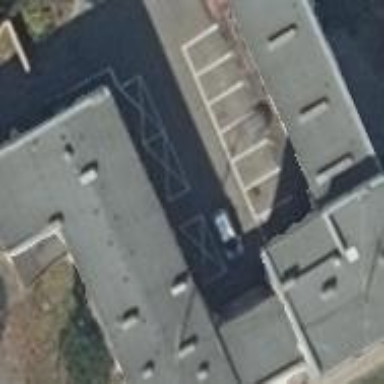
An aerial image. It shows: Police building.